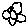
Label: flower